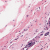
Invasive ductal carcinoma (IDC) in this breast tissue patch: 0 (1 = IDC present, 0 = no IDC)